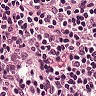
Metastatic tissue present: no